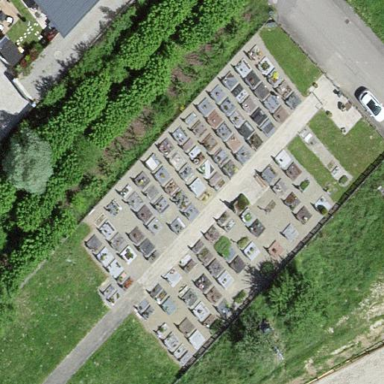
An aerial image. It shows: Cemetery.